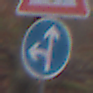
Verkehrszeichen: VorgeschriebeneFahrtrichtungGeradeausOderLinks
Zusatzzeichen oben: Lichtzeichenanlage
Umgebung: Outdoor, Nature
Tageszeit: Midday
Wetter: Overcast
Licht: Natural
Jahreszeit: Autumn
Kontrast: LowContrast